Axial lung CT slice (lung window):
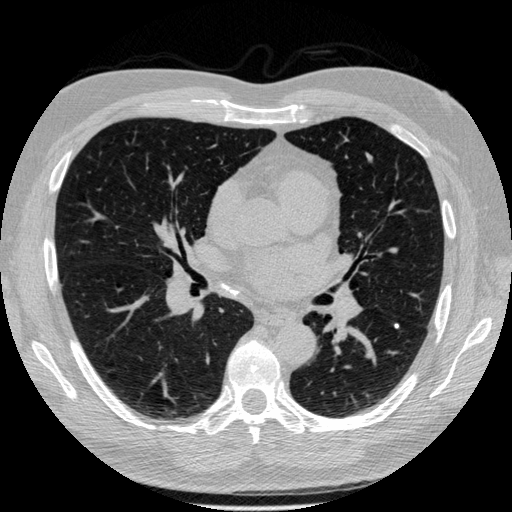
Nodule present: yes
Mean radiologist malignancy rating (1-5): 1.25